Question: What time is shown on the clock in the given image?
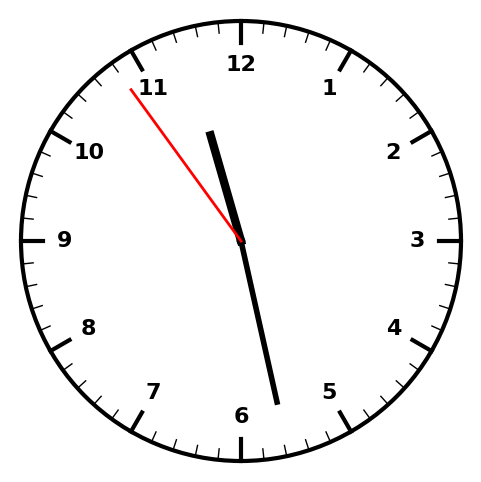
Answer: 11:27:54